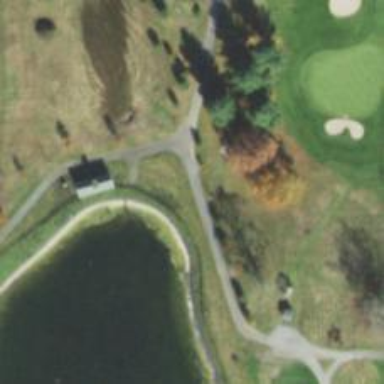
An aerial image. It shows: Path for both roads and golfers.